Field crop: maize
Growth stage: 2
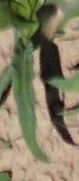
Species: maize